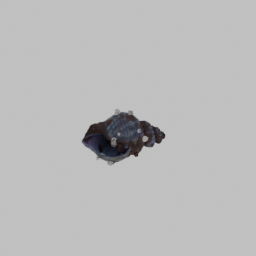
Label: animals